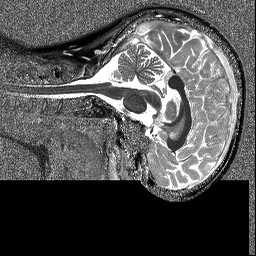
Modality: T1map
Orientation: sagittal
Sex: female